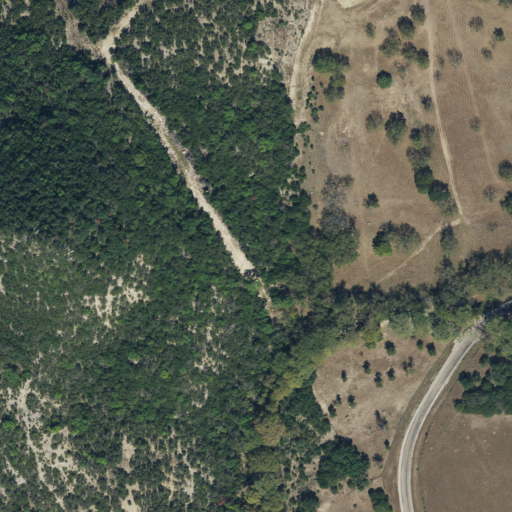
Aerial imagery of cliff(s) in Texas named The Bluff containing evergreen forest, shrub, open development, and deciduous forest